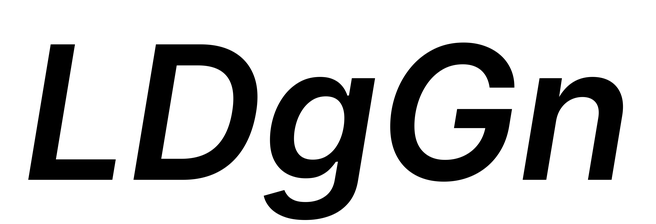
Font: Inter-Italic_SemiBold_Italic